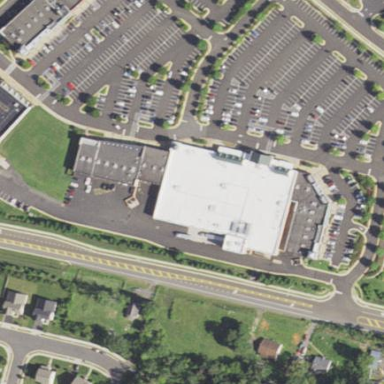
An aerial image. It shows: Retail building housing supermarket.